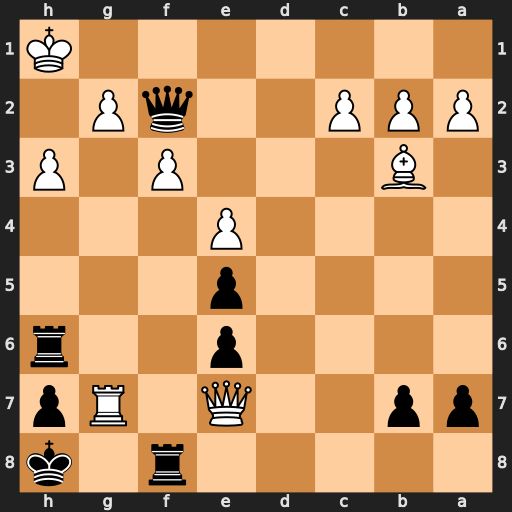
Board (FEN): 5r1k/pp2Q1Rp/4p2r/4p3/4P3/1B3P1P/PPP2qP1/7K
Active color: b
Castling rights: -
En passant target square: -
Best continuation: Rxh3+ gxh3 Qxf3+ Rg2 Rg8 Qf6+ Qxf6